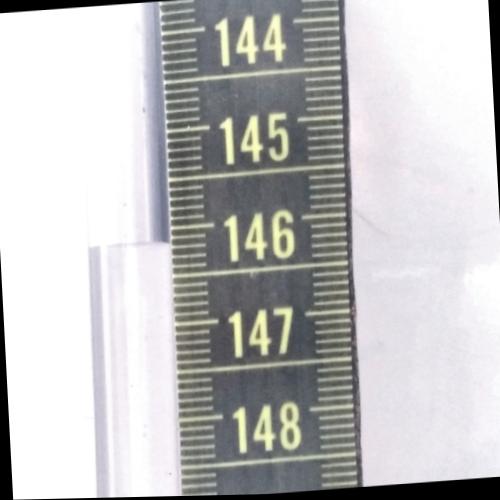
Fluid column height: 146.2 cm